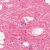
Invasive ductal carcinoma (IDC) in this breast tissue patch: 0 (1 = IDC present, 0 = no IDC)